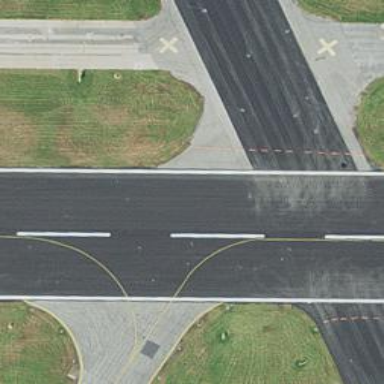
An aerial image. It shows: Runway at airport.